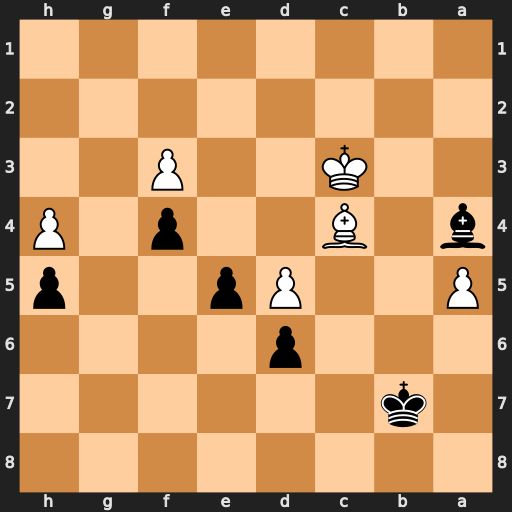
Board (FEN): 8/1k6/3p4/P2Pp2p/b1B2p1P/2K2P2/8/8
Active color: b
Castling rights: -
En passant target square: -
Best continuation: Bd1 Kd2 Bxf3